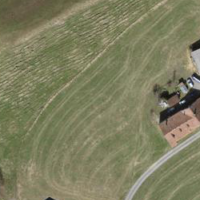
EUNIS habitat code: 24
Species observed at this site:
Milvus milvus
Accipiter nisus
Tachymarptis melba
Phoenicurus ochruros
Buteo buteo
Parus major